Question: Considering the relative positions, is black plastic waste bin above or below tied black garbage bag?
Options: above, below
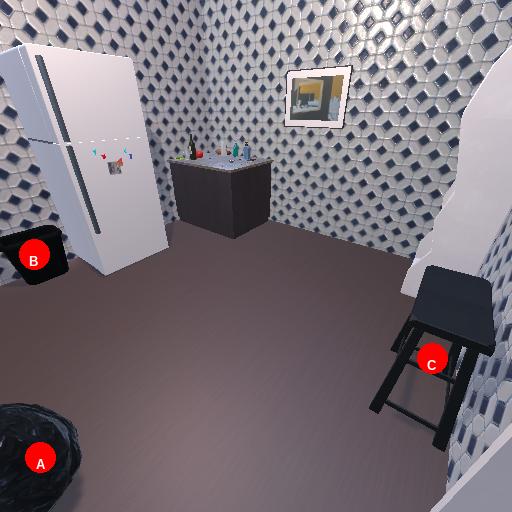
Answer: above